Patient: sex M, age 57
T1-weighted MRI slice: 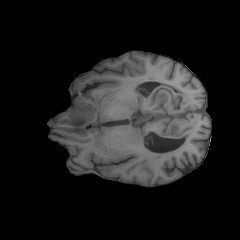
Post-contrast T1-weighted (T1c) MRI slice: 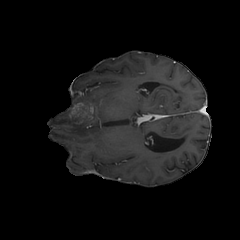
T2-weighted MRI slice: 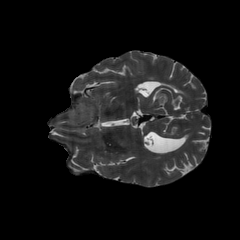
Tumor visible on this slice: yes
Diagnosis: Glioblastoma, IDH-wildtype
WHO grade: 4